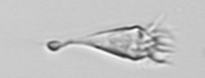
Label: Paratontonia_gracillima